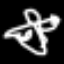
Label: airplane